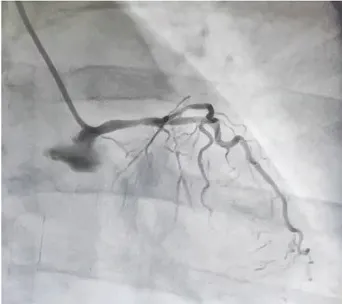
Coronary angiography . (B) The stenosis degree is 98% at the proximal segments of the left circumflex branch.
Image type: radiology (x_ray)